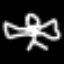
Label: angel